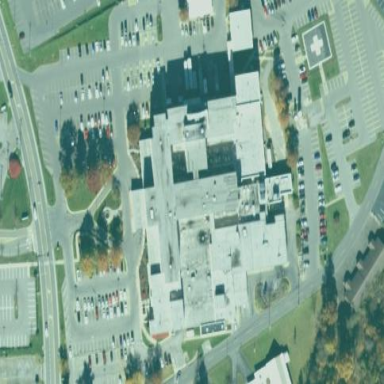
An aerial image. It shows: Hospital.